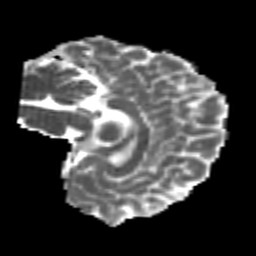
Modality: MD
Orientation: sagittal
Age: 26
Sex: female
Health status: healthy
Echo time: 0.074 s